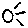
Label: sun